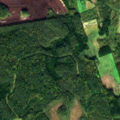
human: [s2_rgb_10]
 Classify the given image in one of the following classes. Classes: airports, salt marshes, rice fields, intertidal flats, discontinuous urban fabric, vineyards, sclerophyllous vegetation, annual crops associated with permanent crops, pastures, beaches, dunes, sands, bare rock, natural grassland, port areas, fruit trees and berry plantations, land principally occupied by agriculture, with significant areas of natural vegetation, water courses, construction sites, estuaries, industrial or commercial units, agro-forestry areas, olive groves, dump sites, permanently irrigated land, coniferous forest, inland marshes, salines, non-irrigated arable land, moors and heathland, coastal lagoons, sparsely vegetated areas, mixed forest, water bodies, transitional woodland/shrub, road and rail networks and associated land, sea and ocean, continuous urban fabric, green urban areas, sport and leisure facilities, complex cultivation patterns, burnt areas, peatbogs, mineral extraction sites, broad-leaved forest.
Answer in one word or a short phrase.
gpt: non-irrigated arable land, coniferous forest, mixed forest, peatbogs